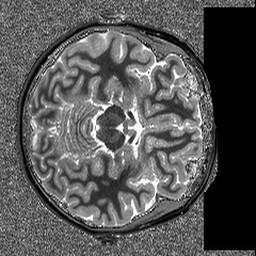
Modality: T1map
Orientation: axial
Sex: female